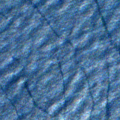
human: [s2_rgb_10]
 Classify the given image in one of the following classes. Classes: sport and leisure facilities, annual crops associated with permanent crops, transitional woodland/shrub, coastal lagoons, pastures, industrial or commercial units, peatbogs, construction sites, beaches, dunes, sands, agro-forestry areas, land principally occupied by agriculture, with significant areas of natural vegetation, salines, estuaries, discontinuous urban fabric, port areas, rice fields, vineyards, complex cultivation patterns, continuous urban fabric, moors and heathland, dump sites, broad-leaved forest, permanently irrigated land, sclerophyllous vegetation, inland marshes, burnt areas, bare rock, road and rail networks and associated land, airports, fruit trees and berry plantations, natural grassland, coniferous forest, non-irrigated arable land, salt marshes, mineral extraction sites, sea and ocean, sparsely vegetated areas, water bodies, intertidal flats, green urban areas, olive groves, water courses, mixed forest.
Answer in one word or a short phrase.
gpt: sea and ocean